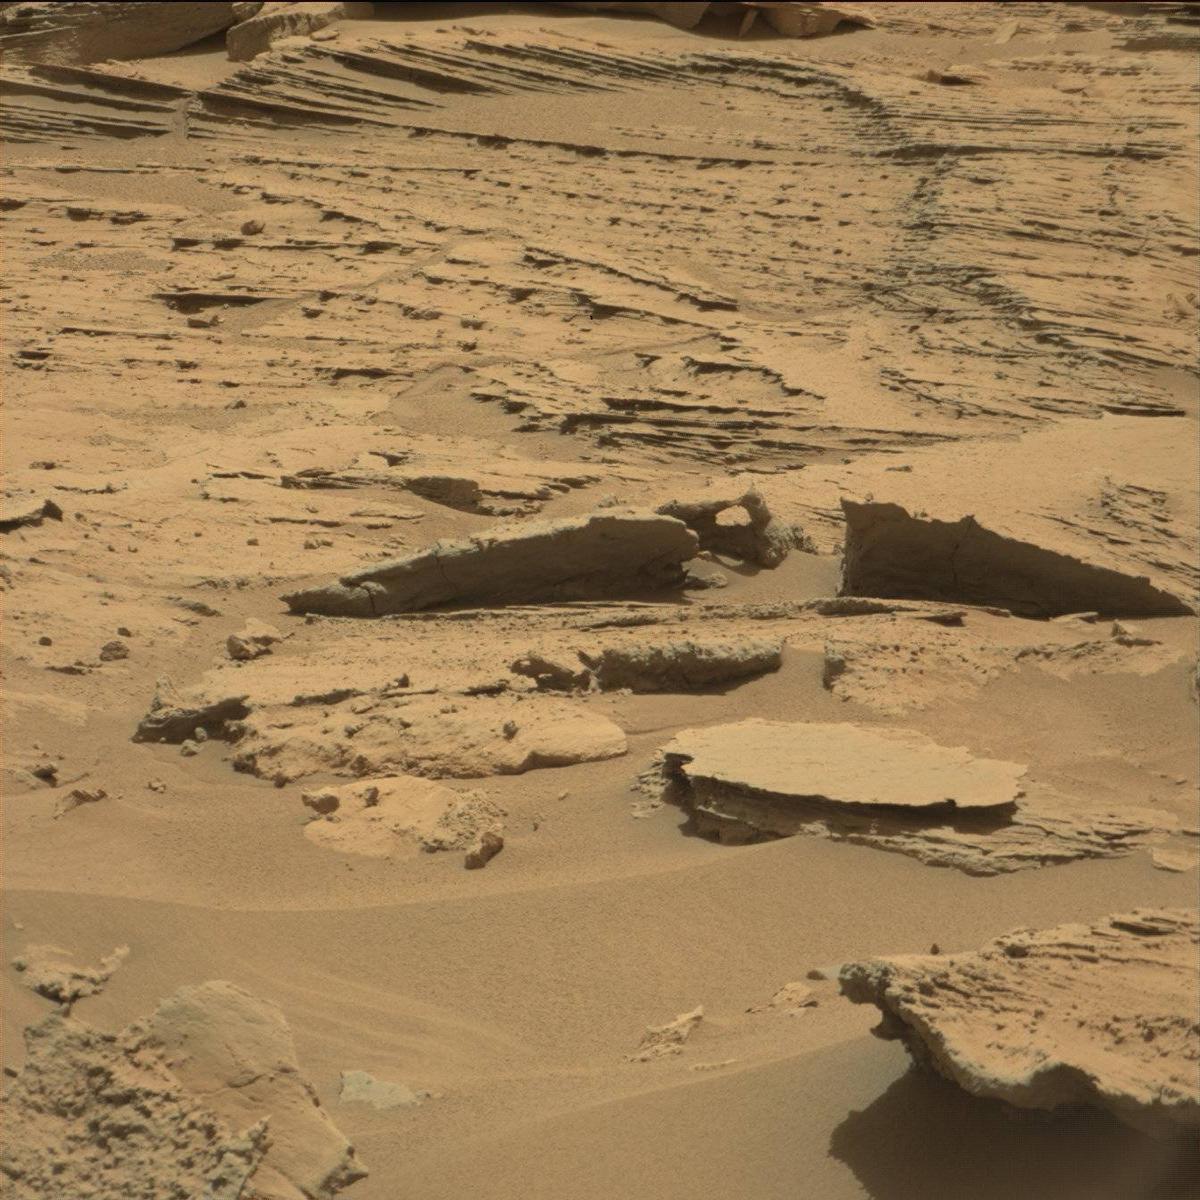
Terrain classes present: Bedrock, Sand / Soil